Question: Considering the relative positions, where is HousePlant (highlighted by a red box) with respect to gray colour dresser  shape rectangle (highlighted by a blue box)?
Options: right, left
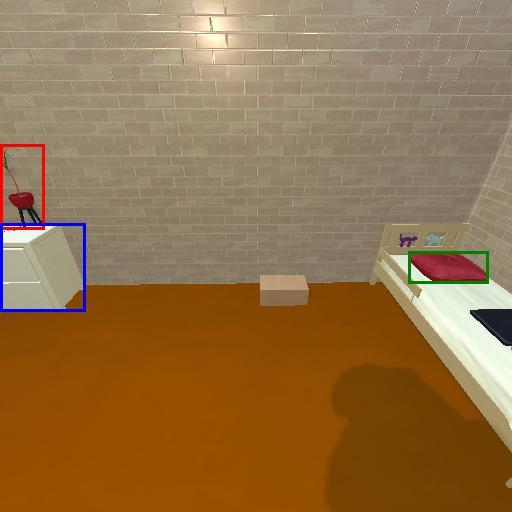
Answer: right